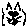
Label: cat